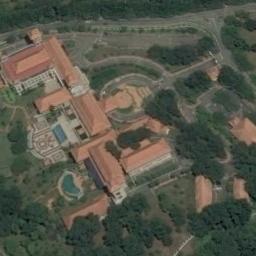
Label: palace